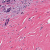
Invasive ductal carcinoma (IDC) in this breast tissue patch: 0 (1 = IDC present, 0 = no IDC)